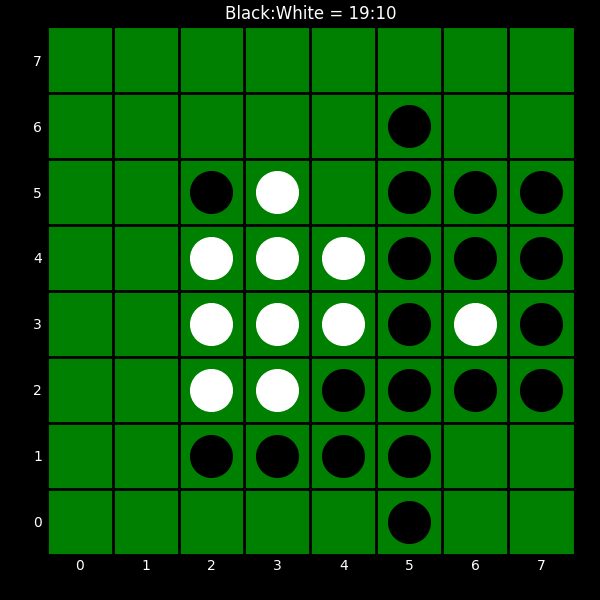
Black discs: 19
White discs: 10